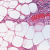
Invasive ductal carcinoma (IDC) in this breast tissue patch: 0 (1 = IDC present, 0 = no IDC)